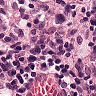
Metastatic tissue present: no